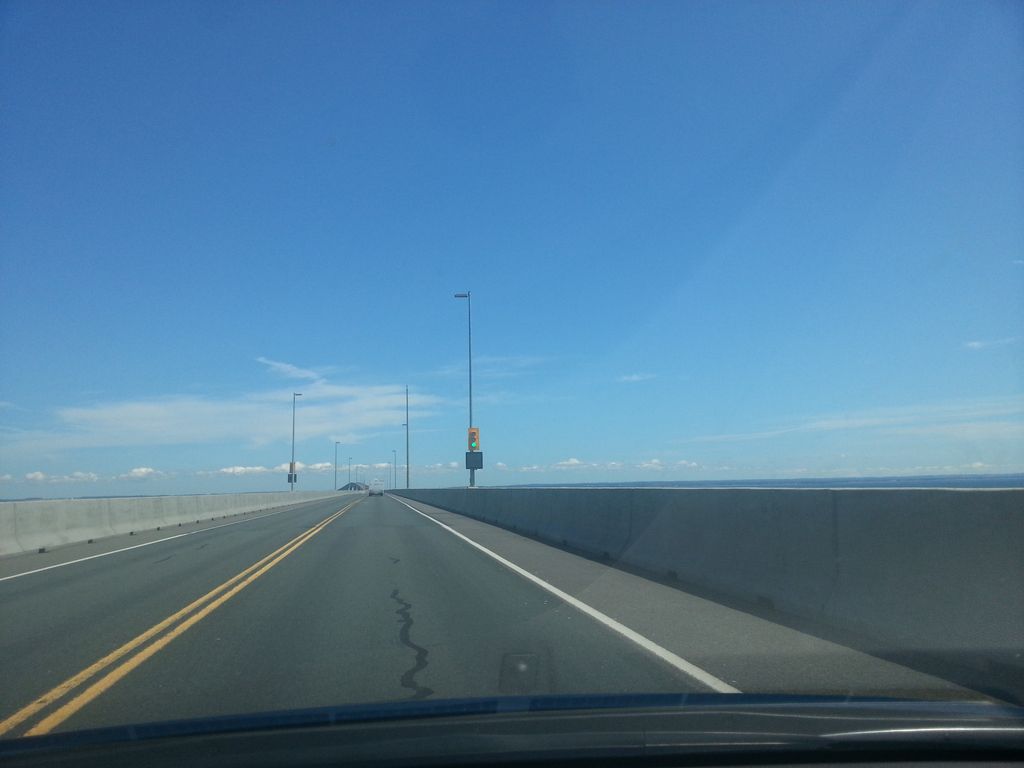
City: charlottetown